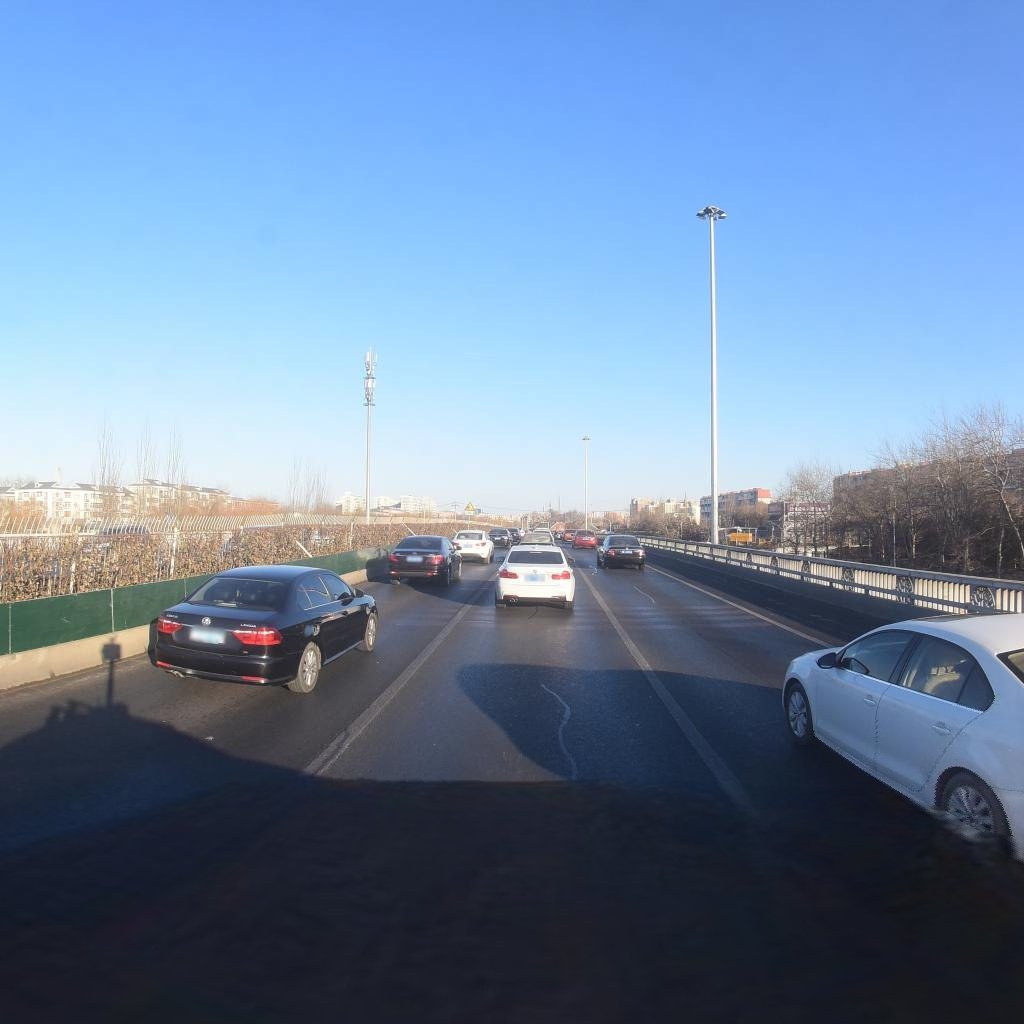
Region: Dongcheng
Road damage annotations: longitudinal patch, longitudinal patch, longitudinal patch, transverse patch